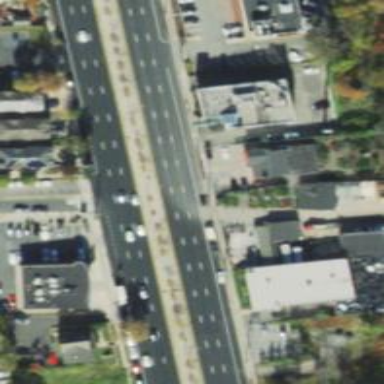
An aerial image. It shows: Primary road with asphalt surface.